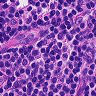
Metastatic tissue present: no